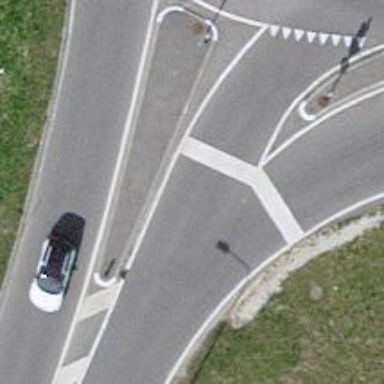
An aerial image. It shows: Road with traffic signals.